Brain MRI, t2w sequence, axial 2D slice.
Patient: age 42, sex F, weight 78 kg, height 1.78 m
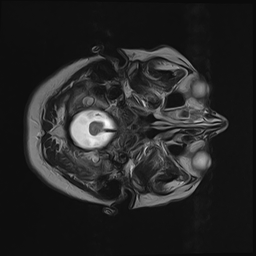